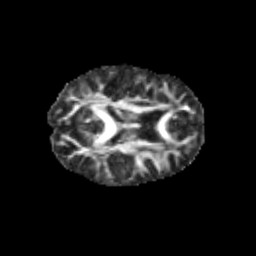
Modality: FA
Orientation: axial
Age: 11
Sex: female
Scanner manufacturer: siemens
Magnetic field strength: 3 T
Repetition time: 3.8 s
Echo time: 0.07 s